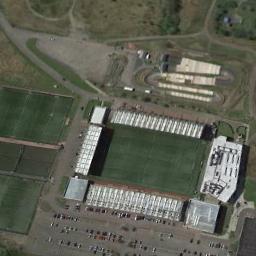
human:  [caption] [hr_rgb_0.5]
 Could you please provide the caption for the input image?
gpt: There is a green lawn on one side of this stadium .

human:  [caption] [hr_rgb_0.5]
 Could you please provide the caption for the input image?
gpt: Lawn and parking lot next to the square stadium .

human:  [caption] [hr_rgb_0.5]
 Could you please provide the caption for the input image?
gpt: The stadium is next to the grass and parking lot .

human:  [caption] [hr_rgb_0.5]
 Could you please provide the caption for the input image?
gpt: There are many cars in the parking lot next to the stadium .

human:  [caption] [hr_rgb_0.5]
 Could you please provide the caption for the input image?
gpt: There are some green lawns near the stadium .